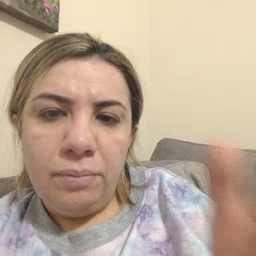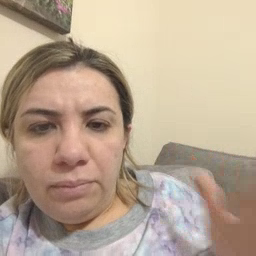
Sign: beside